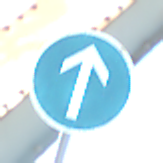
Verkehrszeichen: VorgeschriebeneFahrtrichtungGeradeaus
Umgebung: Outdoor, Special
Tageszeit: MorningAfternoon
Wetter: Clear
Licht: Natural
Jahreszeit: NotSpecified
Kontrast: HighContrast